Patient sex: F
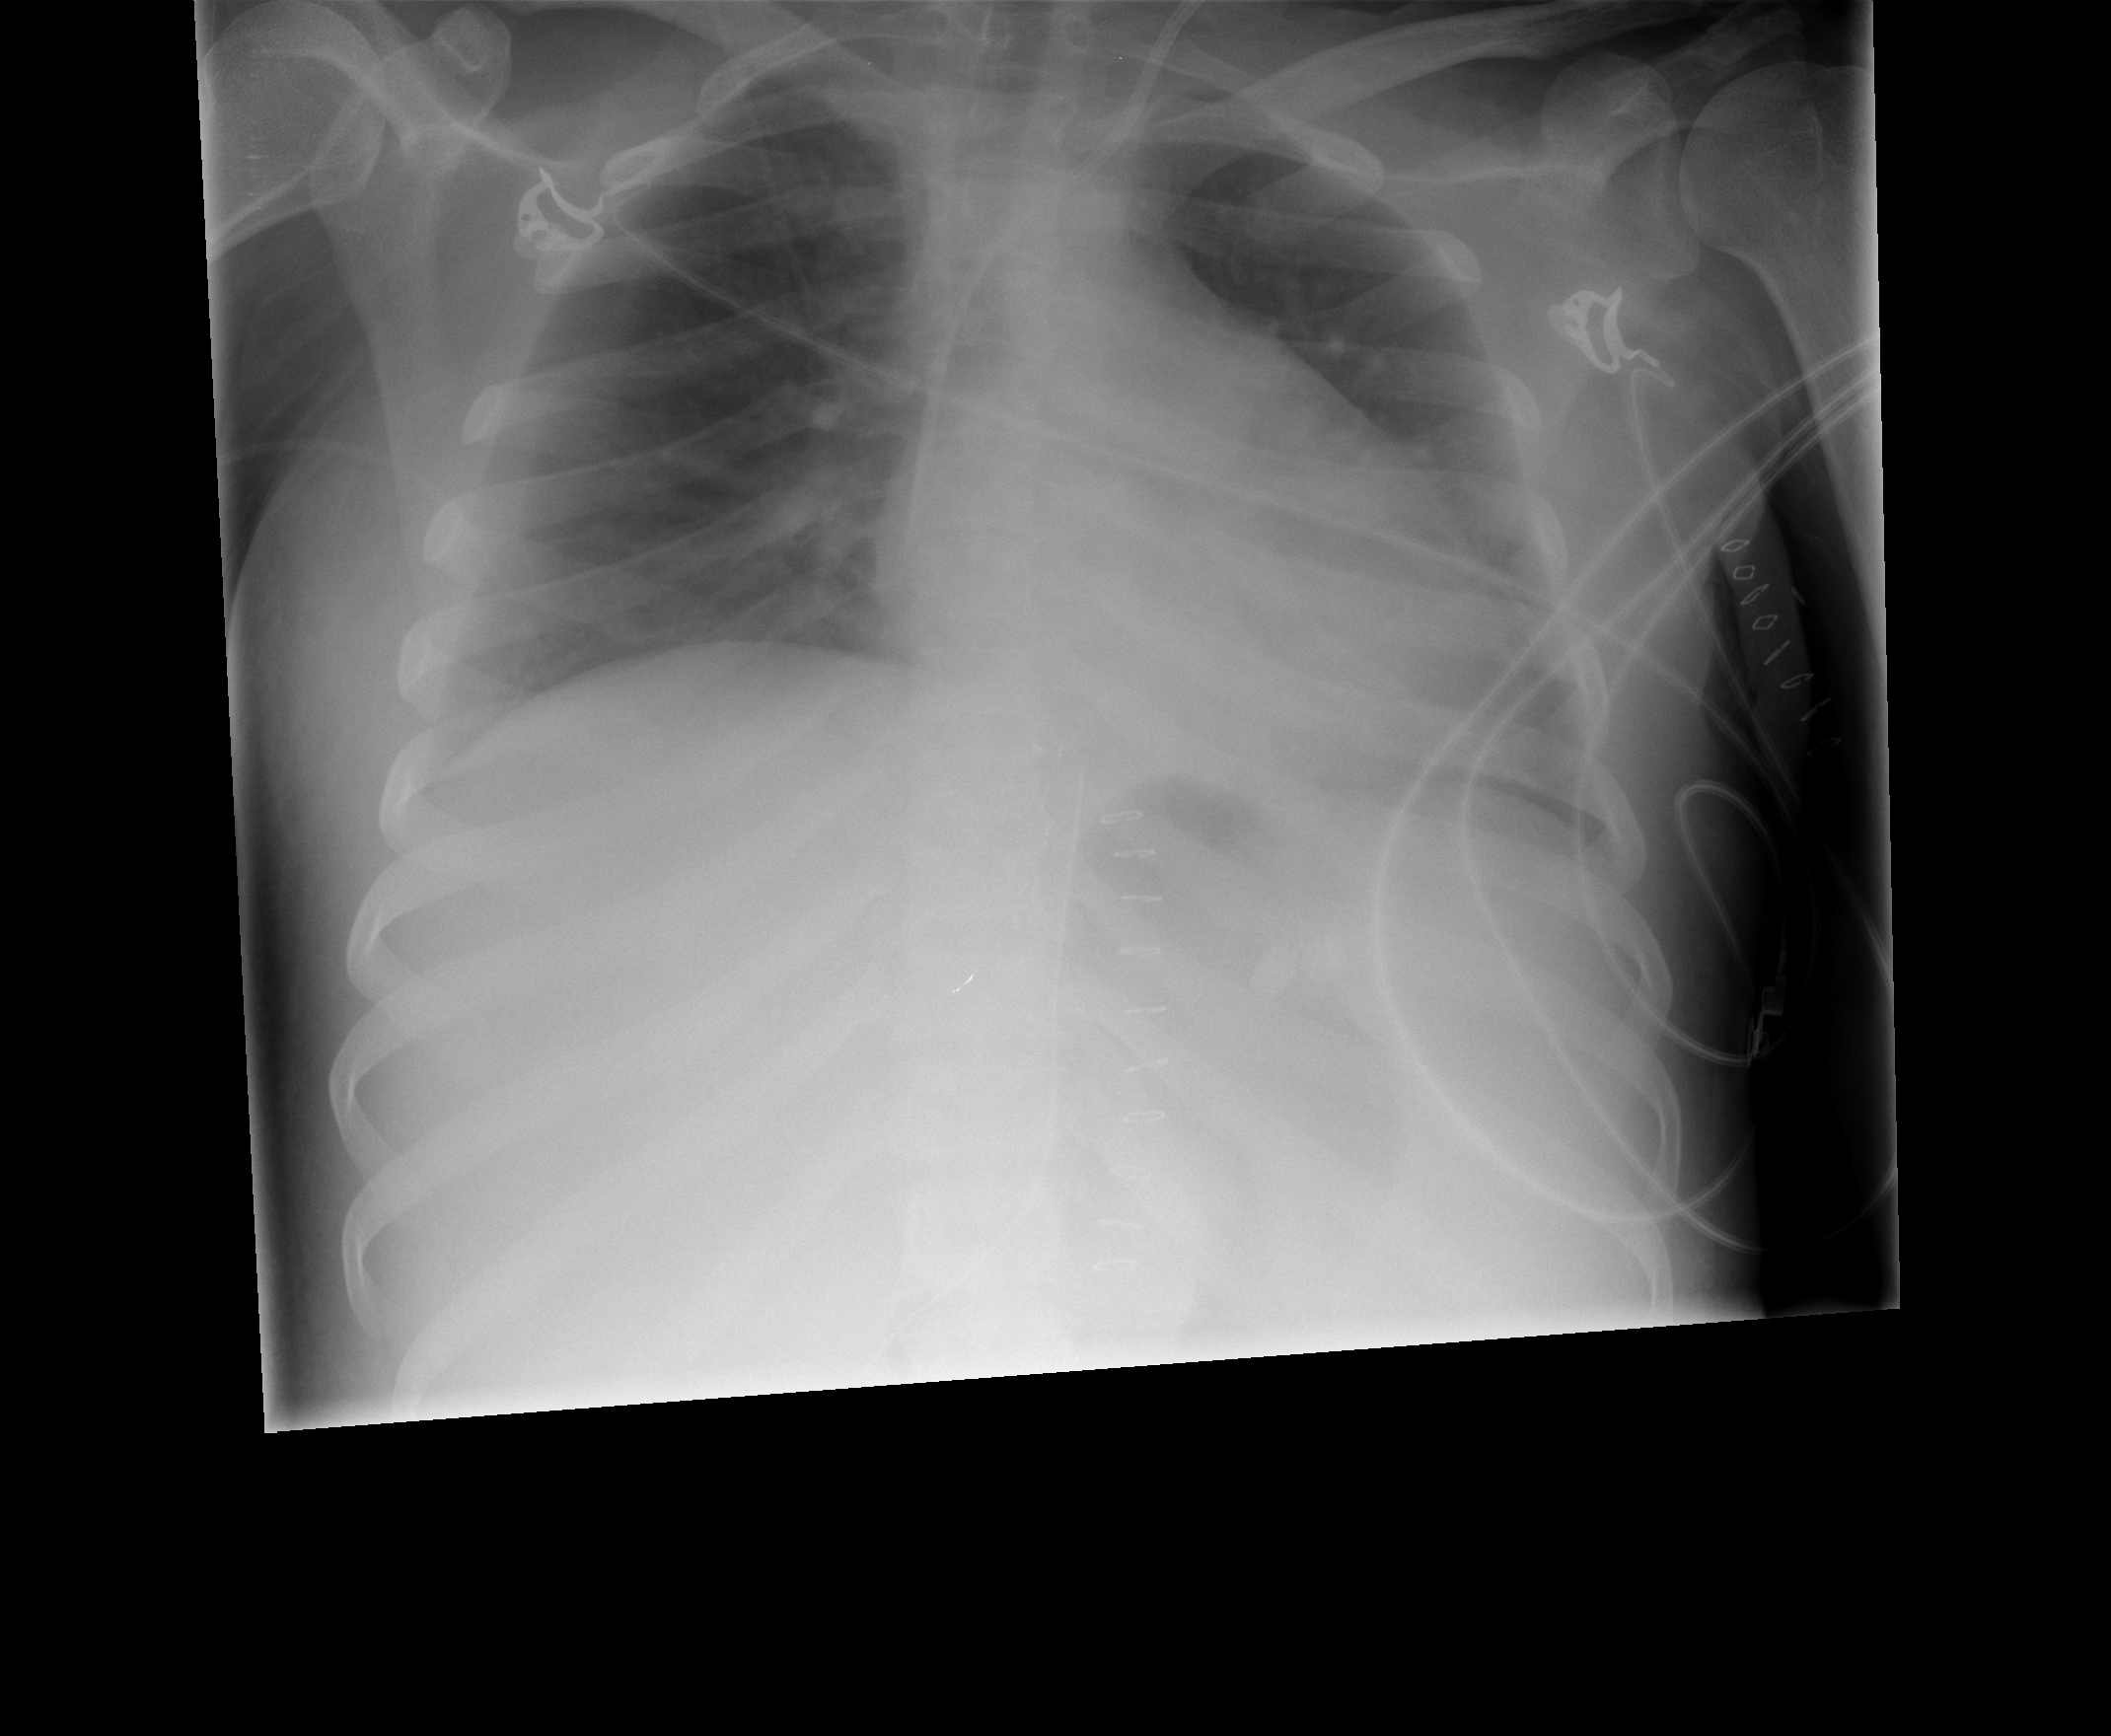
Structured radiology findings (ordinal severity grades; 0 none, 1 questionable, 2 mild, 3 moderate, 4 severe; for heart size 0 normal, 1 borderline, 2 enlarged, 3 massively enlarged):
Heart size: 2
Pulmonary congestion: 0
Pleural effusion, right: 0
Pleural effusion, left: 2
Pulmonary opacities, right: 0
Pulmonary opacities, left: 0
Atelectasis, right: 0
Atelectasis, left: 2